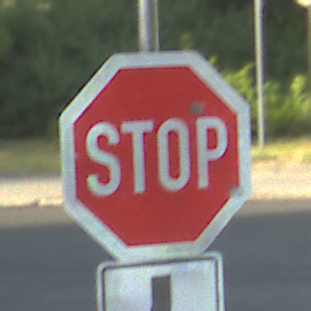
Verkehrszeichen: Stop
Zusatzzeichen unten: VerlaufVorfahrtsstrasse7
Umgebung: Outdoor, Suburban
Tageszeit: SunriseSunset
Wetter: PartlyCloudy
Licht: Natural
Jahreszeit: NotSpecified
Kontrast: MediumContrast